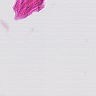
Metastatic tissue present: no